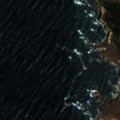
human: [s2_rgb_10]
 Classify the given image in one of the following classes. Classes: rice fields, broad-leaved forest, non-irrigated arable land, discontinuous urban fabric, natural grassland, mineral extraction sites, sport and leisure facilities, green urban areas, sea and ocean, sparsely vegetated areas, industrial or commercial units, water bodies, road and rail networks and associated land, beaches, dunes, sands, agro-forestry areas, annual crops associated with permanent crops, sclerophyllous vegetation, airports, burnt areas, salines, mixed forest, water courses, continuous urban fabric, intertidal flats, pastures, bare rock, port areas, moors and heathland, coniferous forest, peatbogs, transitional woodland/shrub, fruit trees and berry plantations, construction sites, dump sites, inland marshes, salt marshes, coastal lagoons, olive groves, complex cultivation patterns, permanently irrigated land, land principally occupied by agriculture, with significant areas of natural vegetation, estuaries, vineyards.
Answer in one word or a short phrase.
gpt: sclerophyllous vegetation, bare rock, sea and ocean